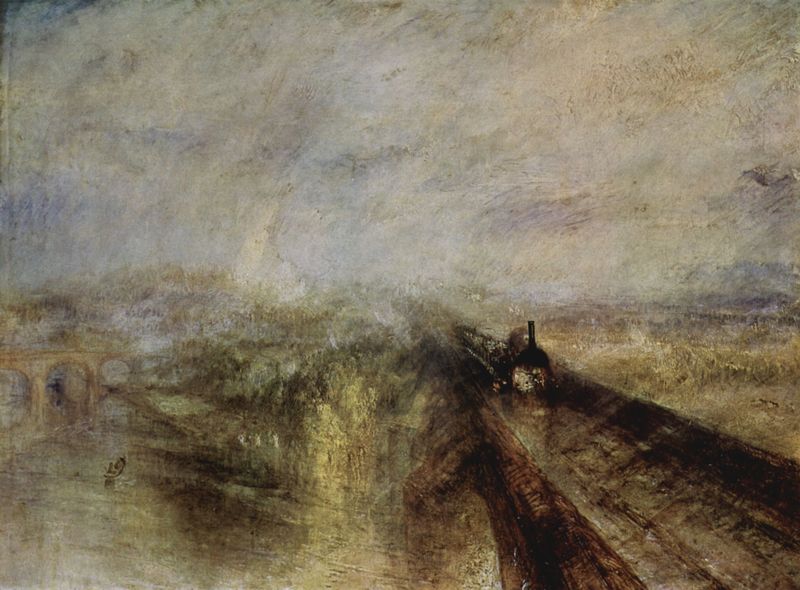
Titel: Regen, Dampf und Geschwindigkeit, der Zug "Great Western"
Künstler: William Turner
Standort: London
Institution: National Gallery
Schlagwörter: baum, berg, blau, dunkel, gemälde, himmel, mann, meer, schatten, wasser, weiß, wolken, bäume, fluss, gelb, grün, impressionismus, landschaft, see, stadt, bewegung, braun, grau, hell, licht, pfeiler, schwarz, strasse, säule, säulen, zeichnung, gras, weg, wiese, wolke, malerei, alt, flasche, mensch, öl, bach, erde, ferne, horizont, kalt, natur, brücke, brüstung, rauch, gold, realismus, england, rosa, wald, zart, boot, kamin, schornstein, hase, helldunkel, hellblau, schiff, umrisse, bogen, perspektive, furchen, abstrakt, berge, farben, zug, dunst, farbe, nebel, violett, nebelig, romantik, wehr, dampf, luft, sturm, turner, unwetter, wetter, arch, arches, blue, men, oil, white, black, dark, duktus, expressionism, gray, green, grey, modern, painting, yellow, impressionistisch, ruderboot, ruderer, rudern, reflection, brown, hoch, eindruck, impression, unscharf, regen, bögen, diesig, wälder, dynamik, staub, fahren, diffus, verschwommen, verwischt, smoke, kaninchen, hellgrau, dynamisch, cloud, clouds, man, sky, stone, tree, reise, struktur, tonig, bahn, eisenbahn, lok, lokomotive, boat, field, lake, landscape, nature, ocean, sea, water, waves, horizon, sun, trees, rain, pinselstriche, dampflok, gleis, lock, schienen, atmosphäre, schwaden, balu, aquädukt, viadukt, grass, light, river, dusk, night, road, farbverlauf, texture, grautöne, farbtupfer, impressionism, purple, walking, romantic, geschwindigkeit, movement, beach, boats, british, cloudy, sail, storm, wet, wind, abstract, bridge, town, brücken, dirt, person, fahrt, day, monet, national, nachen, bridges, watercolour, waggon, dampflock, art, zugbrücke, gallery, english, abstrackt, william, carriage, horse, fire, nebelschwaden, impressionist, brushstrokes, meeer, steam, dunstig, canvas, colour, paint, fishing, trasse, speed, william turner, aquaduct, contrast, lightning, fog, joseph, blurred, blurry, haze, railway, train, mist, verwaschen, suggeriert, konturlos, foggy, hazy, action, fast, dust, rail, overcast, futurist, forward, plane, post impressionism, london, national gallery, dock, pier, alone, rails, tracks, soft, d, hare, steam train, railroad, steam engine, mallard, tunnel, scratches, sift, oceam, docks, locomotive, infrastructure, river', lokootive, whr, track, western railway, nebel dunst, turener, geschwiindigkeit, blurring, mornig, boatg, newscastle, tyne, fist of tyne, yallow, dinosaur